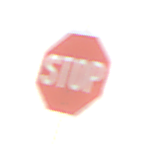
Verkehrszeichen: Stop
Umgebung: Outdoor, RoadRail
Tageszeit: SunriseSunset
Wetter: PartlyCloudy
Licht: Natural
Jahreszeit: NotSpecified
Kontrast: HighContrast